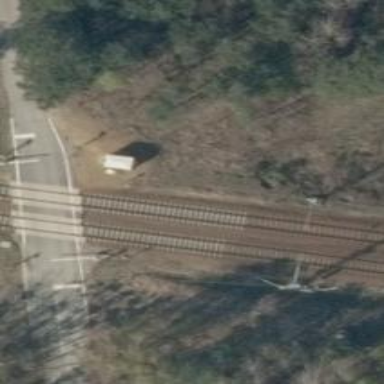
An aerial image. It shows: Railway signal.